Question: I am trying to use an binarize images similar to the following image:

Basically, I want all non white to become black but 'threshold' in OpenCV is giving fringing (JPEG Artifacts). I even tried Otsu thresholding but some parts of the colors don't work so well.
Is there any simple way of doing this binarization properly?
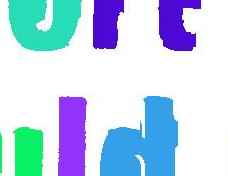
Answer: After quite some trial and error, turns out Morphological Closing before thresholding using a large value turns out to be most suitable for the next stage of what I am working on. But it does cause some loss of shape info.